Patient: sex F, age 76
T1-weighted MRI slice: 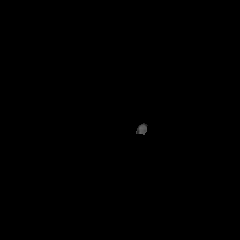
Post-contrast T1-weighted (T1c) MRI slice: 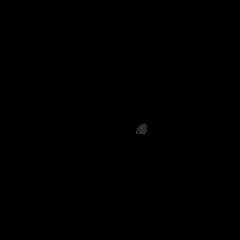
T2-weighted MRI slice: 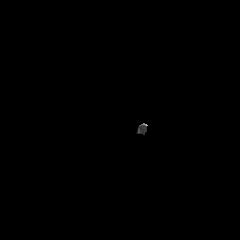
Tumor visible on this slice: no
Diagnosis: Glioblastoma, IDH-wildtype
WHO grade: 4